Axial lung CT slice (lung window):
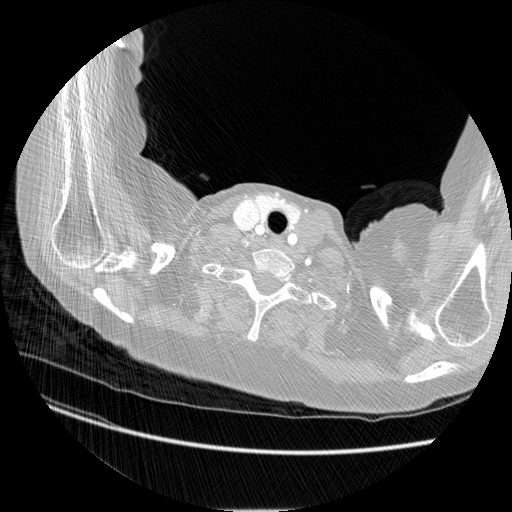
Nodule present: no